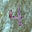
Label: 4